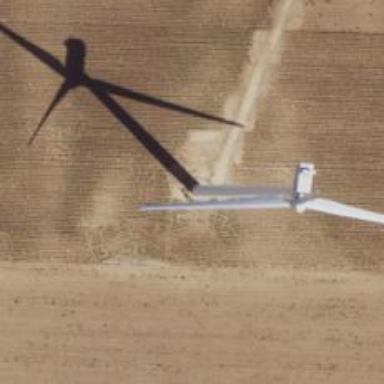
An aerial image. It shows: Wind generator powered by horizontal axis wind turbine.